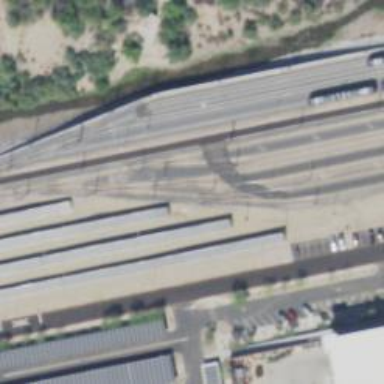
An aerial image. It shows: Light rail yard with electrified contact lines.